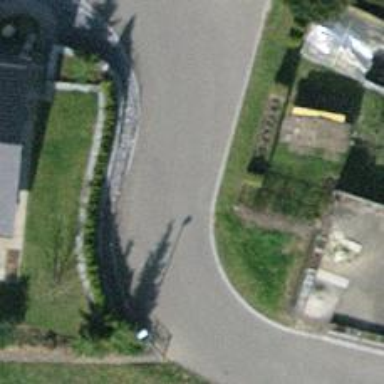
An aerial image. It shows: Residential road with asphalt surface and no sidewalk.